Question: I am fetching some data having UTF8 collation ('utf8_unicode_ci') from a MySQL database with PHP. I am using this piece of code:
'''
function advancedDatabaseSearch($pattern, $lpref) {
$link = mysql_connect(DB_URL, DB_USER, DB_PWD);
if (!$link) {
return 'Could not connect: ' . mysql_error();
}
$esc_value = mysql_real_escape_string($pattern);
$esc_lpref = mysql_real_escape_string($lpref);
mysql_select_db(DB_NAME, $link);
$query = "SELECT RAWVALUE FROM rawvalueitem "
."WHERE RAWVALUE LIKE '".$esc_value."' "
."AND LANGUAGE = '".$esc_lpref."' "
."ORDER BY RAWVALUE ASC";
$result = mysql_query($query);
$return = "";
while($row = mysql_fetch_array($result)) {
$return = $return.$row['RAWVALUE']." ";
}
mysql_close($link);
return $return;
}
'''
and then from the php called by Ajax:
'''
$result = advancedDatabaseSearch($tttmp, $lpref);
echo $result;
return;
'''
Yet, when I display the result in a text area, the accents are not displayed properly:

On the other side, when I fetch UT8 data from a file:
'''
if ( $file_loc != NULL ) {
if ( file_exists($file_loc) ) {
$handle = fopen($file_loc, "rb");
$contents = fread($handle, filesize($file_loc));
fclose($handle);
$result = $contents;
}
}
echo $result;
return;
'''
I don't get this issue !!! How can I solve it when using PHP to fetch data from MySql?
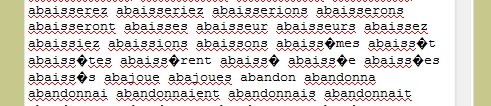
Answer: Did you set UTF-8 as the default character set of your database connection?
'mysql_set_charset('utf8', $link);'
<URL>
Also, does your page have a '<meta>' tag with the correct character set?